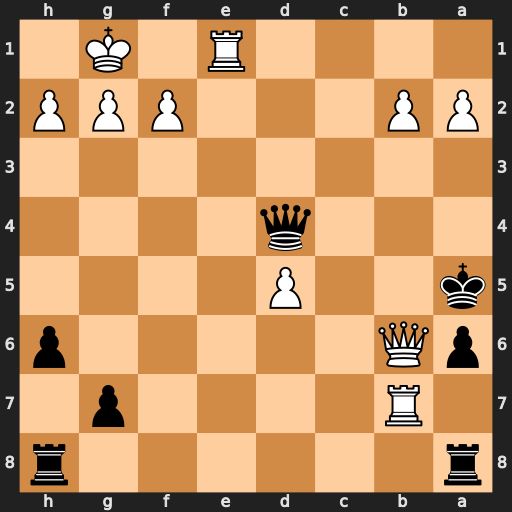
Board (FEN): r6r/1R4p1/pQ5p/k2P4/3q4/8/PP3PPP/4R1K1
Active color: b
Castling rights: -
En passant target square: -
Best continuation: Qxb6 Rxb6 Kxb6